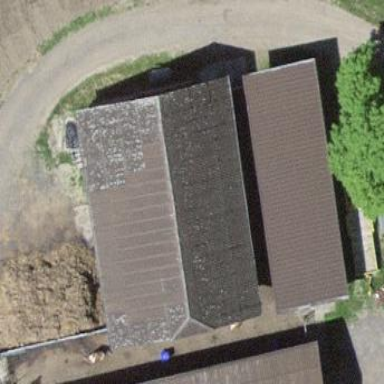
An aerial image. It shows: Rural barn.